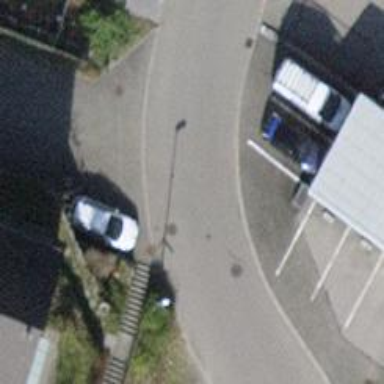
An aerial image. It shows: Concrete footway.